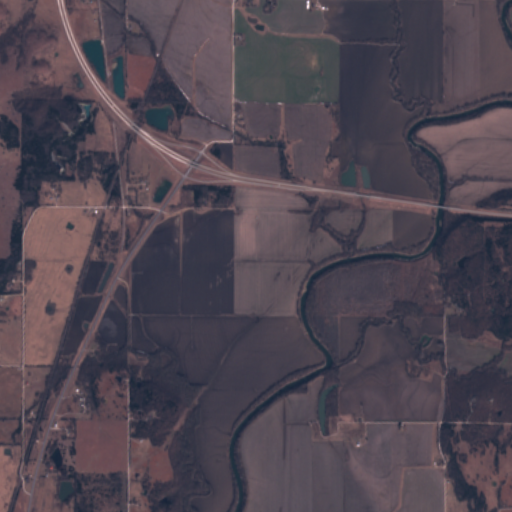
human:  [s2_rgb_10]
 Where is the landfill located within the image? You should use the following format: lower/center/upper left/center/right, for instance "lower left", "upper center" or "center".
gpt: There is no landfill in the image.